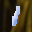
Label: 1